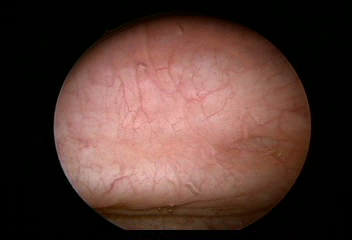
Modality: WLC
Class: Normal mucosa
Bladder cancer association: No